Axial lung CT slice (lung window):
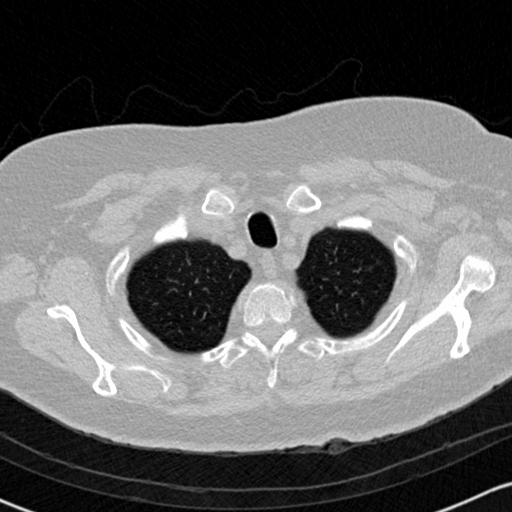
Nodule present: no